Question: Currently I am working on a task which uses jqGrid. I need to show a vertical scroll bar withing the jqGrid.
'''
$('#user-list').jqGrid({
height: "auto",
width: "590",
url: getUsersForClientGroupUrl + "?random=" + Math.random(),
rowNum: 10,
mtype: 'POST',
viewrecords: false,
postData: { testGroup: gettestGroupId(), active: true },
datatype: 'json',
colNames: ['testGroupID', 'Login', 'Role'],
pgbuttons: false,
pgtext: null,
viewrecords: false,
colModel: [
{ name: 'testGroupID', index: 'testGroupID', hidden: true },
{ name: 'Login', index: 'Login', search: false, width: 130 },
{ name: 'Role', index: 'Role', search: false, width: 100 }
],
caption: "Users for test group: " + gettestGroupName(),
pager: '#users-pager',
ondblClickRow: function (userId) {
editUser(userId);
},
sortname: 'Login',
sortorder: 'asc',
loadui: 'enable',
loadError: function (xhr, status) {
location.reload();
}
})
'''
**
-
**

Can any one help me in resolving the issue.
Thanks & Regards,
Santosh Kumar Patro
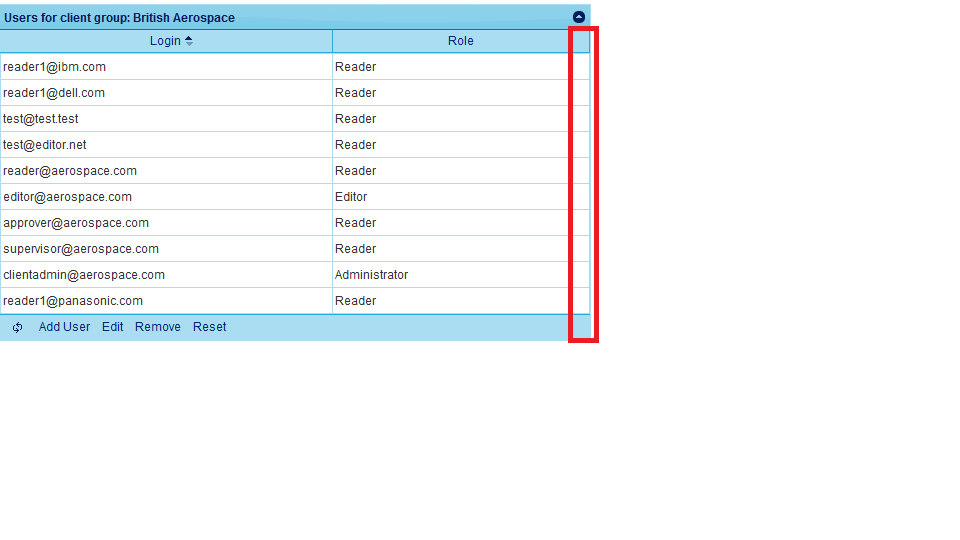
Answer: The below url helped me to resolve the issue.
<URL>
Thanks a lot for the help provided Charles Mighty